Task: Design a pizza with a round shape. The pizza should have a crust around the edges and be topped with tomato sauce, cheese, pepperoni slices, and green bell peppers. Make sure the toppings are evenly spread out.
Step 282:
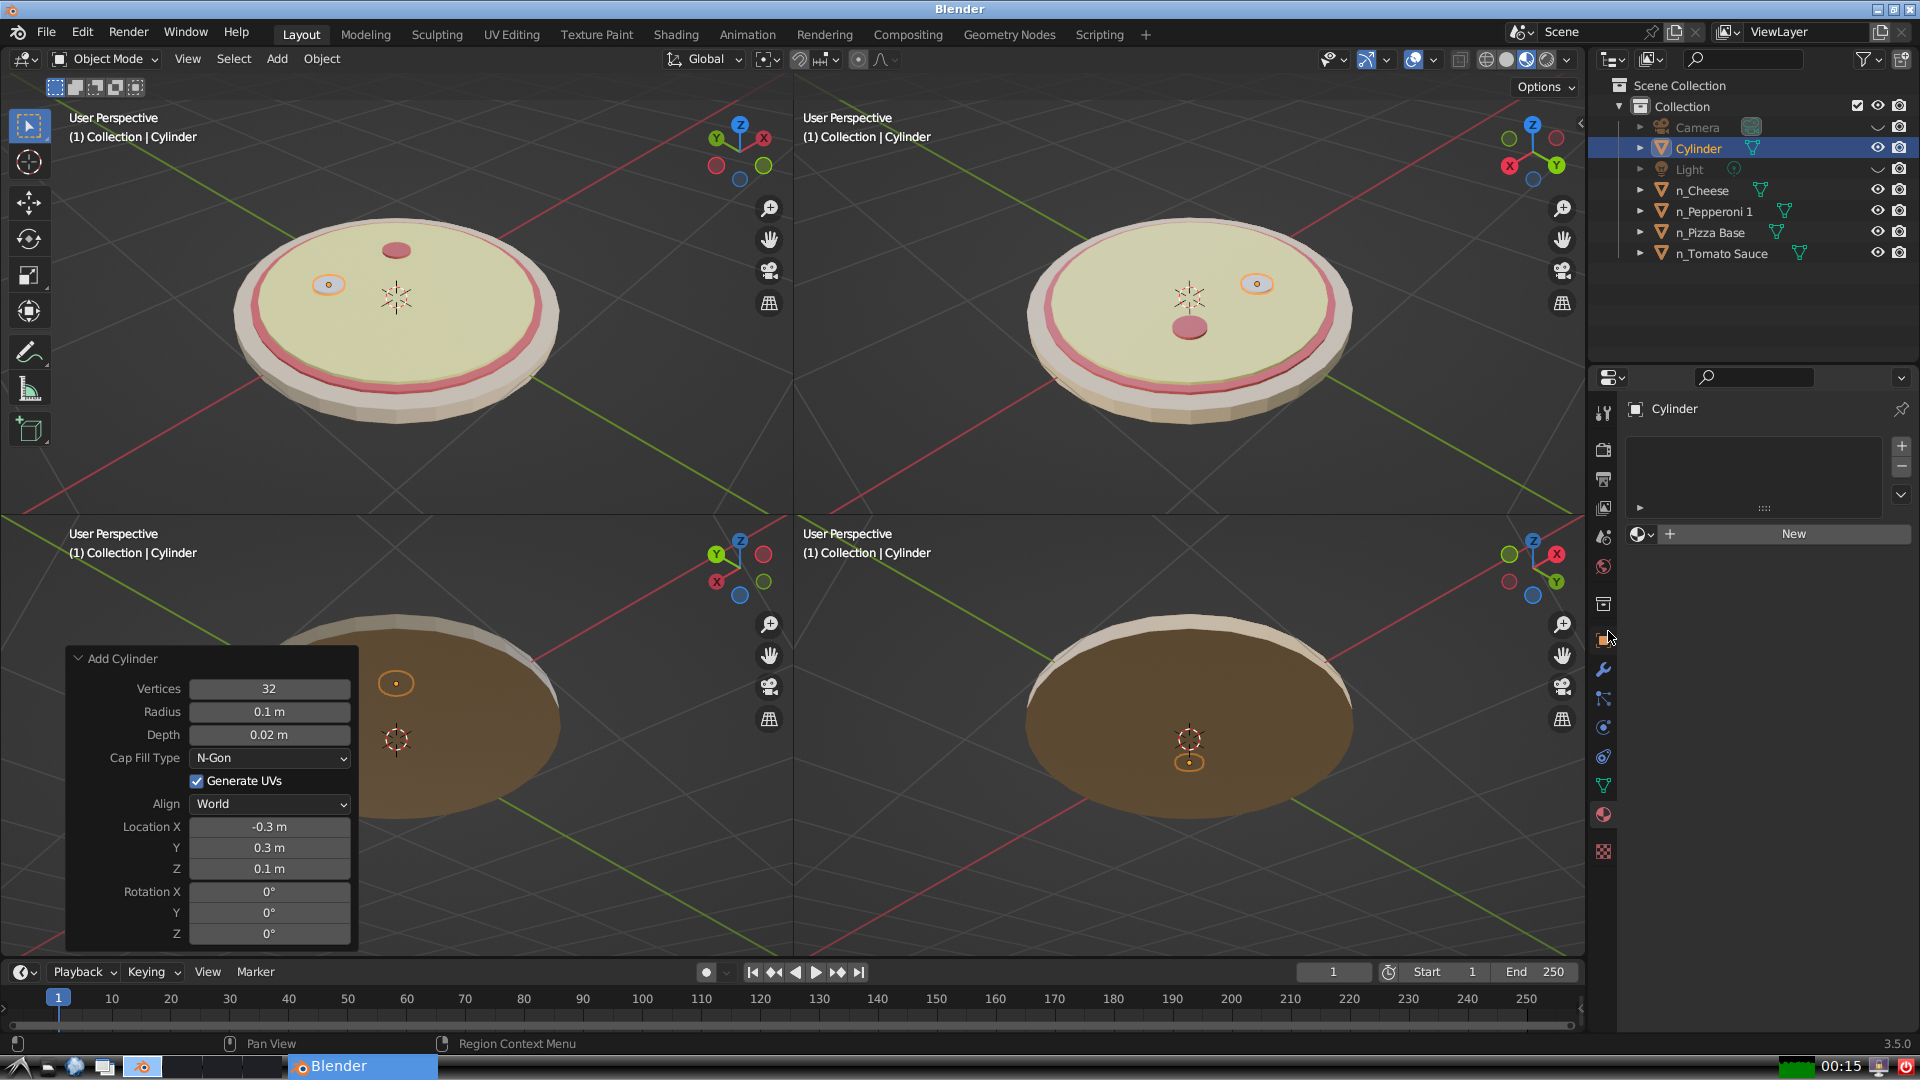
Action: click: no